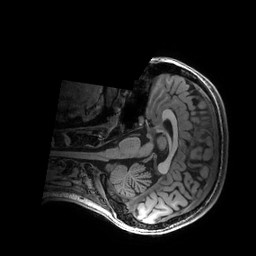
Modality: T1w
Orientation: sagittal